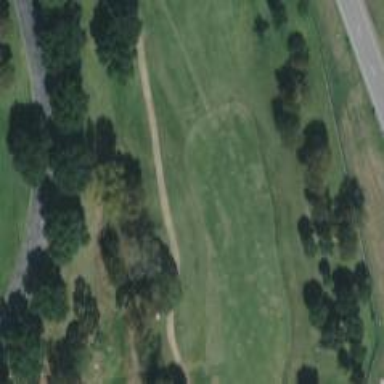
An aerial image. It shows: Service road designated as golf cart path.